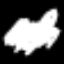
Label: squiggle